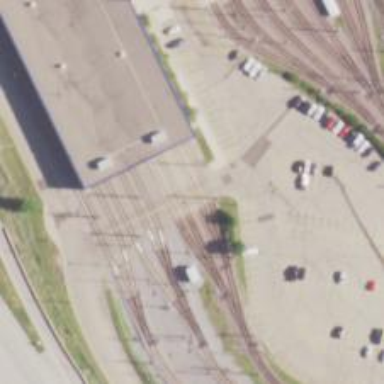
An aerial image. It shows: Light rail yard with electrified contact lines.